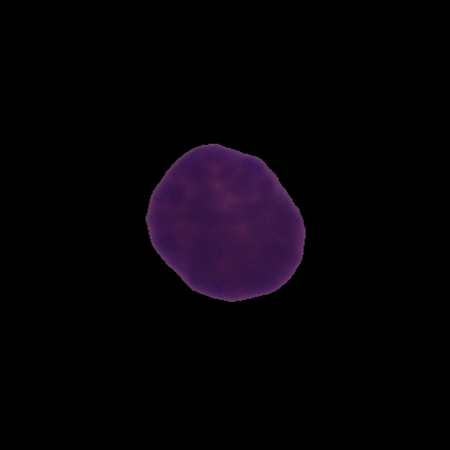
Label: healthy